Question: I need to implement the 'ISSUES' column by using 'REFERENCE' and 'LOCALISATION' variables for each rows with unique values stocked on 'Table_issues_Localisation'.
The problem is, those two variables make a two dimension table, so I have to dynamically select the right column of 'LOCALISATION'.
Here is an explanation of what I need to do with an image. I'm sorry for posting an image but I think this is way more understandable.

I tried to make a query to update row by row the 'Table_Observation.ISSUES' column with informations stocked on variable columns (=SELECT(SELECT))) of 'Table_issues_Localisation'.
On 'Table_Observation.ROW_NUMBER' column indicates the number of each rows. It is used for the loop.
'''
DO $$
DECLARE
my_variable TEXT;
BEGIN
FOR i IN 1..35 LOOP
my_variable = SELECT((SELECT LOCALISATION FROM Table_Observation WHERE Table_Observation.ROW_NUMBER = i) FROM Table__issues_Localisation ON Table_Observation.REFERENCE = Table__issues_Localisation.REFERENCE)
UPDATE Table_Observation
SET ISSUES = my_variable
WHERE Table_Observation.ROW_NUMBER = i
END LOOP;
END;
$$
'''
Postgres v 9.4
I hope I'm clear enough,
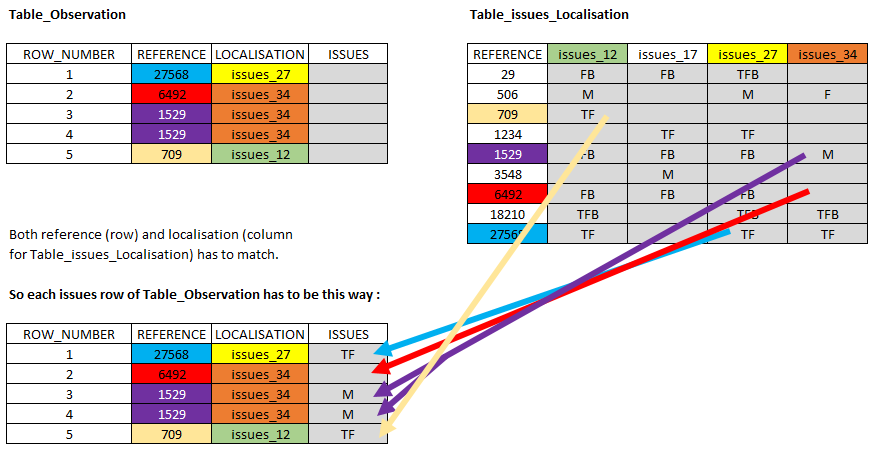
Answer: You don't need PL/pgSQL or a loop for this. You can do that with a single update statement:
'''
update observation o
set issues = row_to_json(il) ->> o.localisation
from issues_localisation il
where il.reference = o.reference;
'''
This requires that the values in 'observation.localisation' exactly map to the column names in issues_localisation.
With the following test data:
'''
create table observation
(
rn integer primary key,
reference integer,
localisation text,
issues text
);
create table issues_localisation
(
reference integer,
issues_12 text,
issues_17 text,
issues_27 text,
issues_34 text
);
insert into observation (rn, reference, localisation)
values
(1, 27568, 'issues_27'),
(2, 6492, 'issues_34'),
(3, 1529, 'issues_34'),
(4, 1529, 'issues_34'),
(5, 709, 'issues_12');
insert into issues_localisation (reference, issues_12, issues_17, issues_27, issues_34)
values
(29, 'FB', 'FB', 'TFB', null),
(506, 'M', null, 'M', null),
(709, 'TF', null, null, null),
(1234, null, 'TF', 'TF', null),
(1529, 'FB', 'FB', 'FB', 'M'),
(3548, null, 'M', null, null),
(6492, 'FB', 'FB', 'FB', null),
(18210, 'TFB', null, 'TFB', 'TFB'),
(27568, 'TF', null, 'TF', 'TF');
'''
The update will result in this data in the table observation:
'''
rn | reference | localisation | issues
---+-----------+--------------+-------
1 | 27568 | issues_27 | TF
2 | 6492 | issues_34 |
3 | 1529 | issues_34 | M
4 | 1529 | issues_34 | M
5 | 709 | issues_12 | TF
'''
Online example: <URL>
---
For your next question you should supply the sample data (and the expected output) the way I did in my answer.
I removed the completely useless prefix 'table_' from the table names as well. That is <URL>.